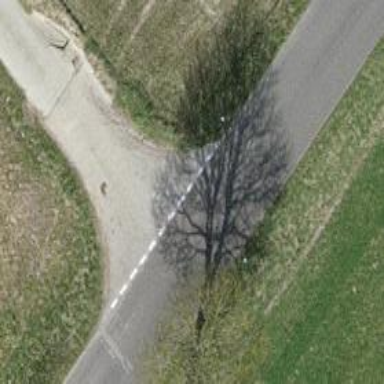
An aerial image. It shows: Tertiary road.